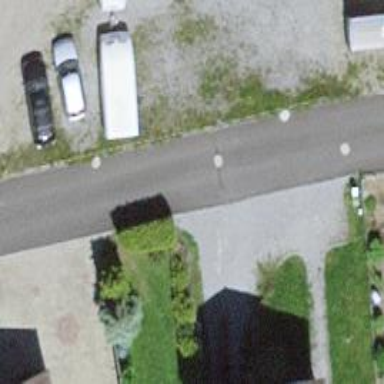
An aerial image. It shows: Parking aisle designated as service road.